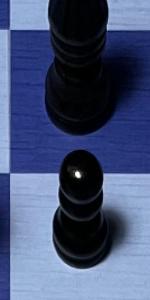
Label: Pawn_Black